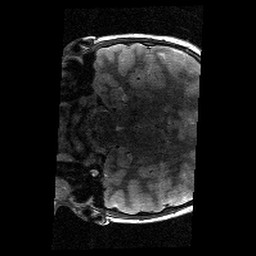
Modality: T2w
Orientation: coronal
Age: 11
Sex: male
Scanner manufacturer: siemens
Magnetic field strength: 3 T
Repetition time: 9.23 s
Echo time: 0.067 s